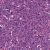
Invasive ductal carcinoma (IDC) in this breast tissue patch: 1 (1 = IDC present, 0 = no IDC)